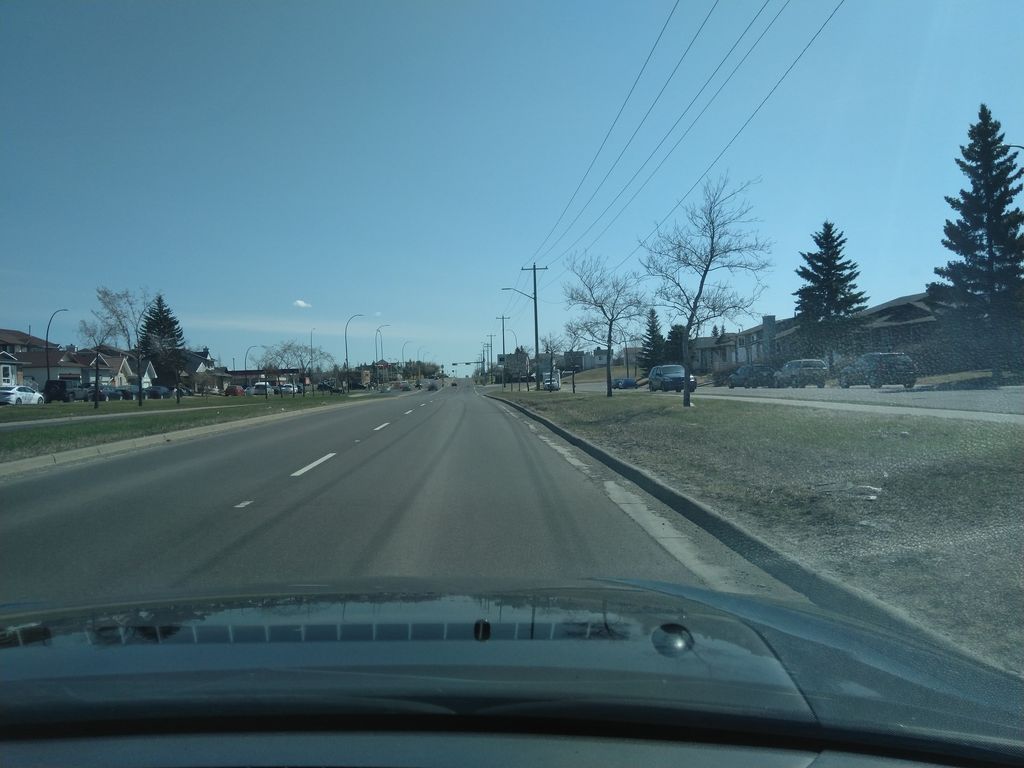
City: calgary